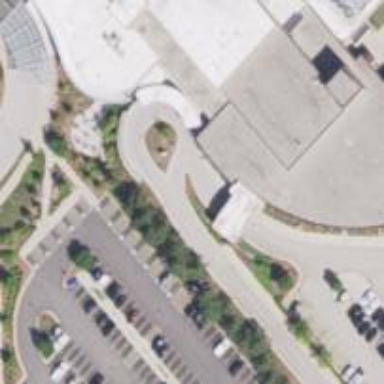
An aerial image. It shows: Entrance designated for emergency wards.